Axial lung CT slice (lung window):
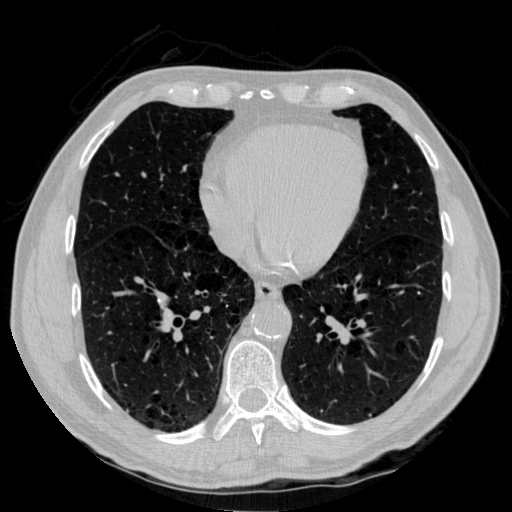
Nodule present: no